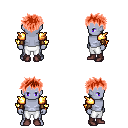
a pixel art fantasy rpg character, male body template, dark elf, purple skin, gold arm armor, white pants, red bedhead hairstyle, leather bracers, maroon shoes, four views (front, back, left, right), 2x2 character sprite sheet, small pixel art, hard edges, no anti-aliasing